Field crop: maize
Growth stage: 1
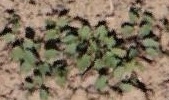
Species: convolvulus